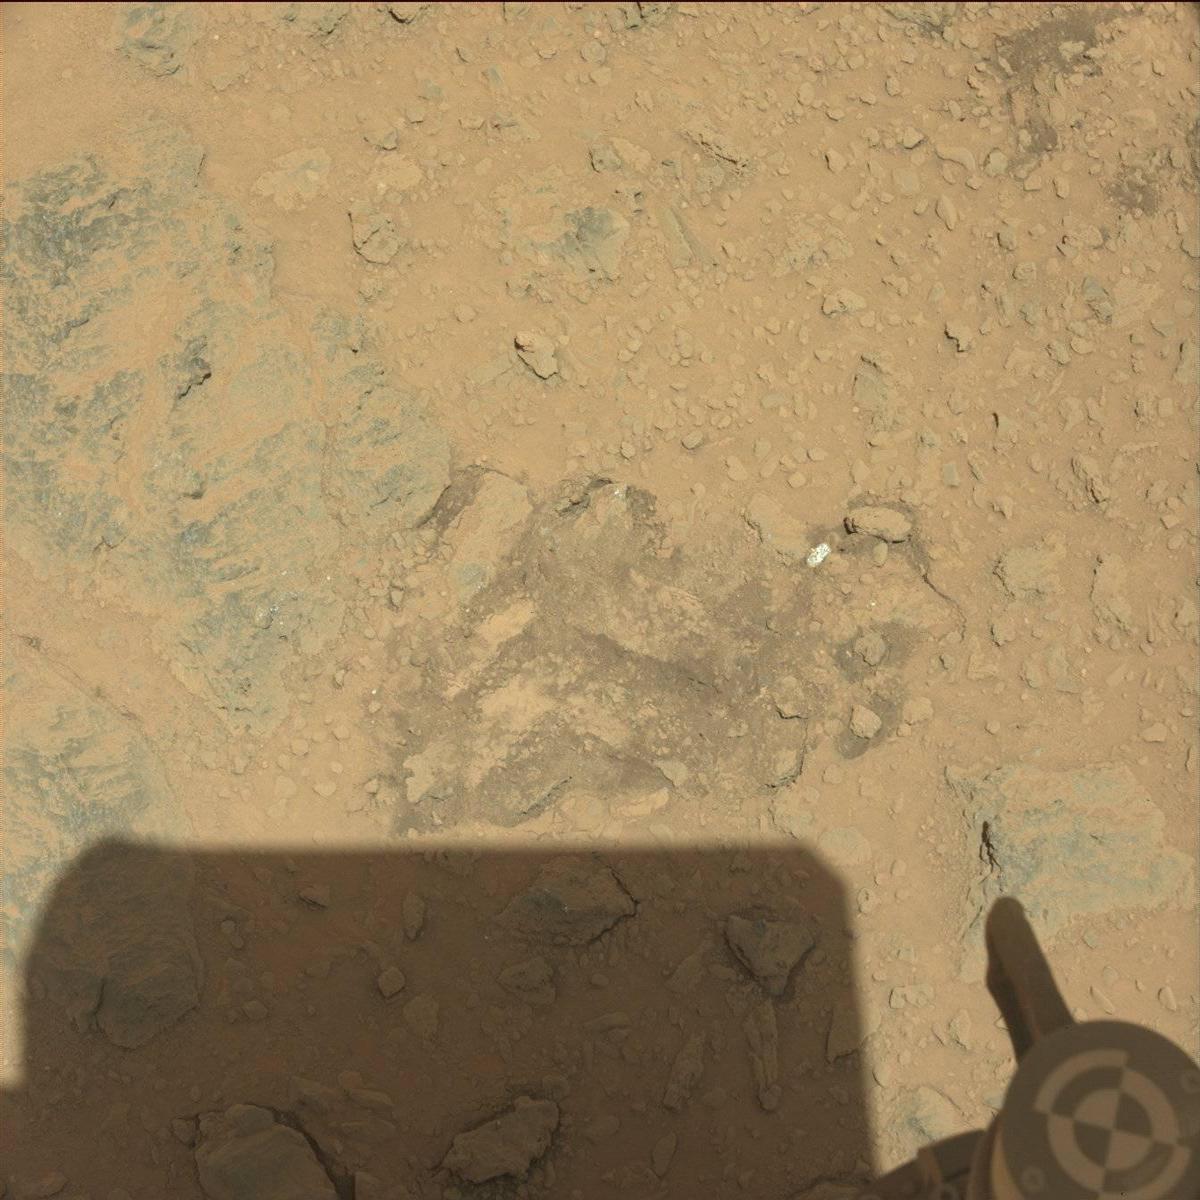
Terrain classes present: Bedrock, Rover, Sand / Soil, Track